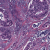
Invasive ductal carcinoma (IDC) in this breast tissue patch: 1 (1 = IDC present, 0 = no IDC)